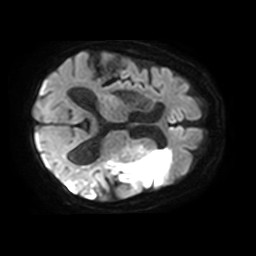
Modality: TRACE
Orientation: axial
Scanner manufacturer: philips
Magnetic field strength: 3 T
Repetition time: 3.799 s
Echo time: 0.06134 s